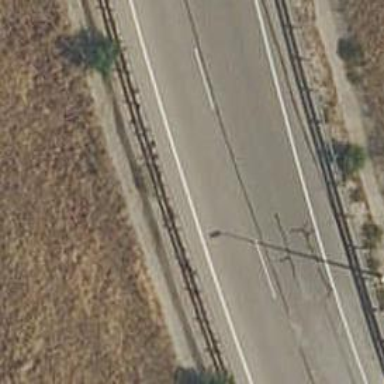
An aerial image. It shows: Motorway link.